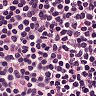
Metastatic tissue present: no